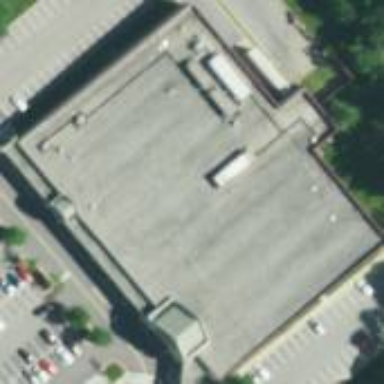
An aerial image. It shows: Supermarket building.